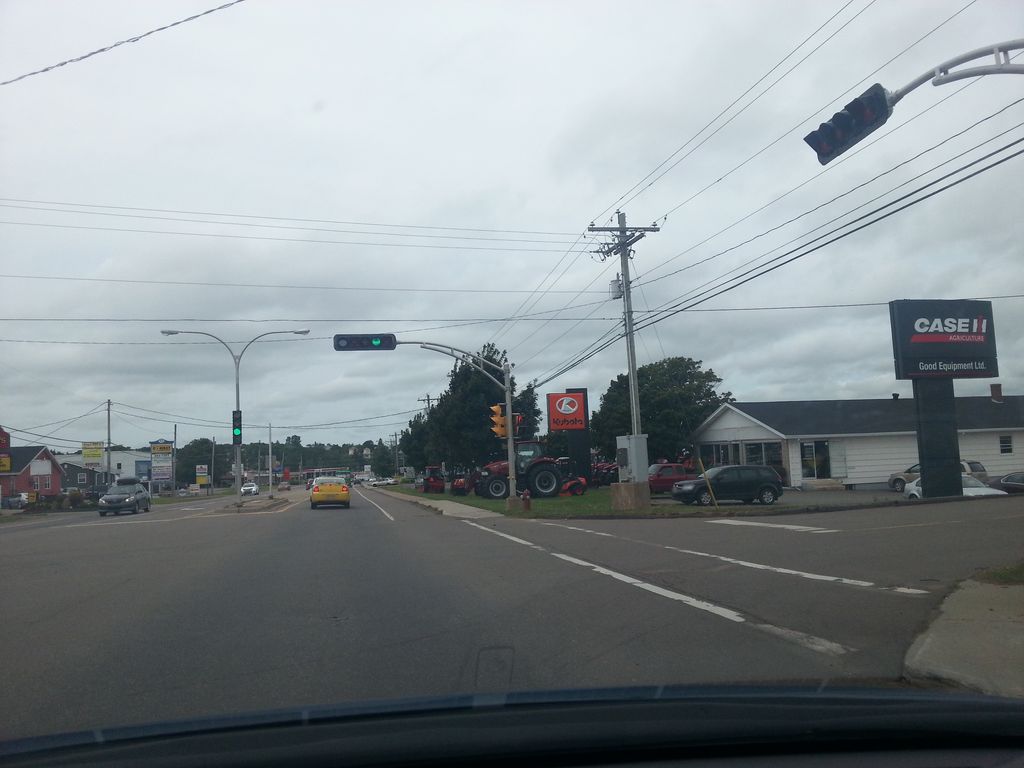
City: charlottetown